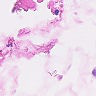
Metastatic tissue present: no